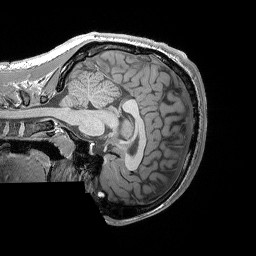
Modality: T1w
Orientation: sagittal
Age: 21
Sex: male
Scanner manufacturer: siemens
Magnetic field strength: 3 T
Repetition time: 1.9 s
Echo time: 0.00302 s